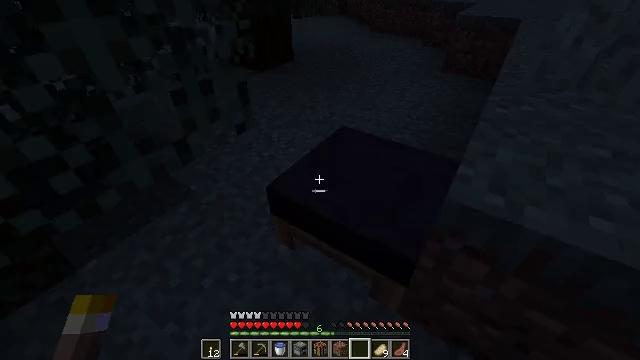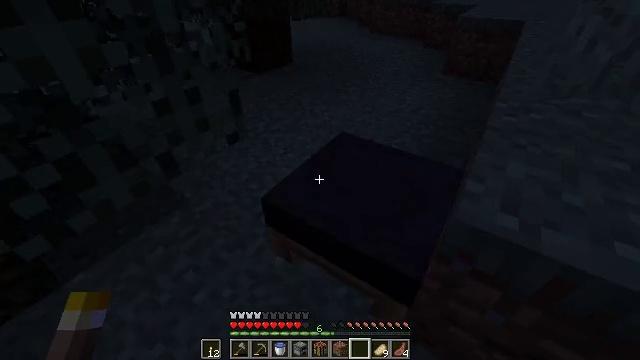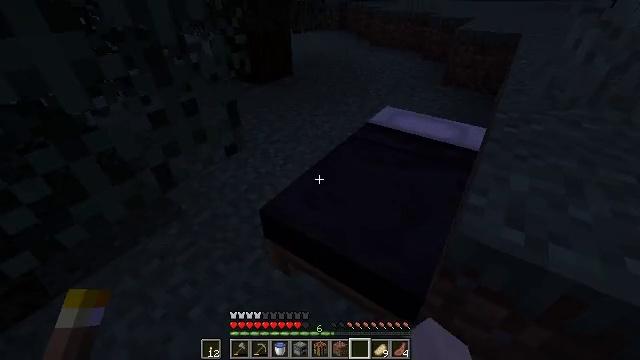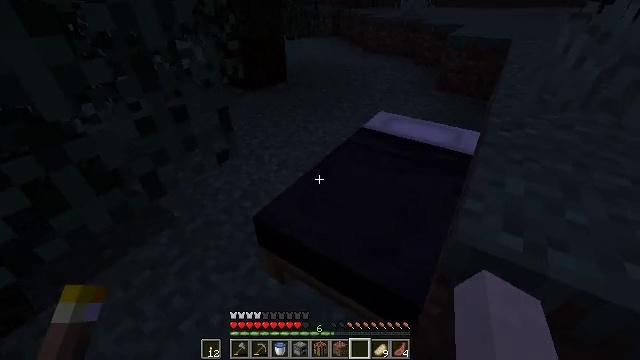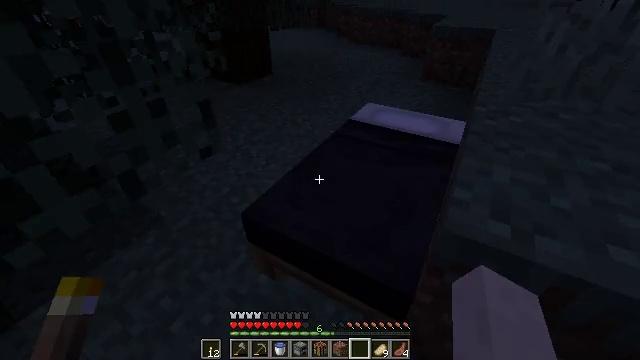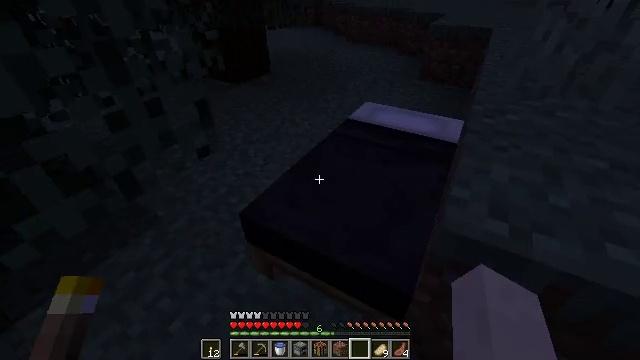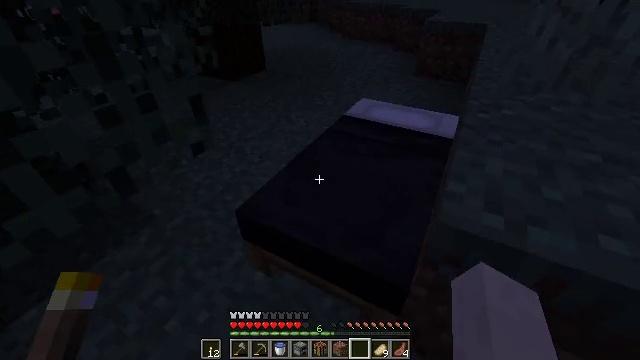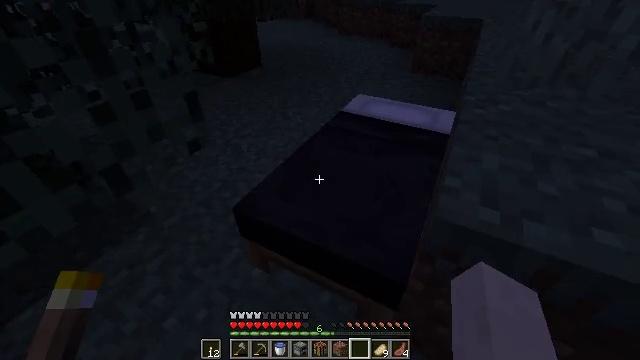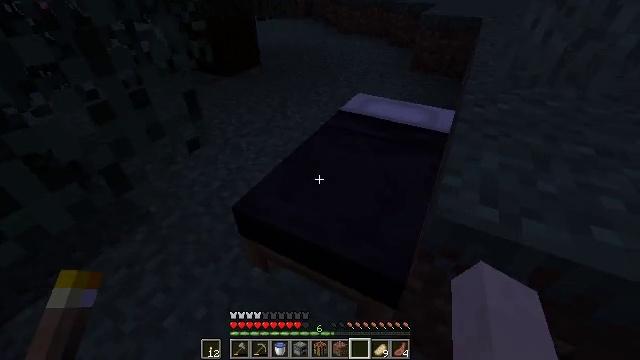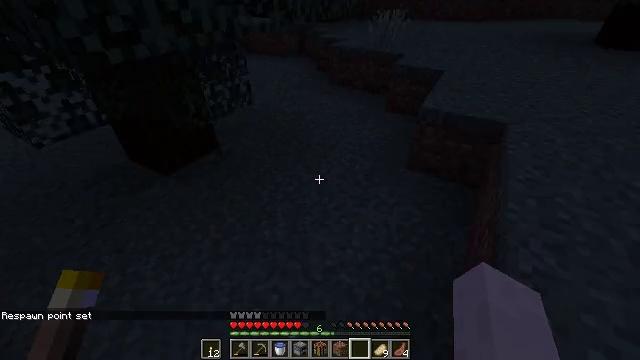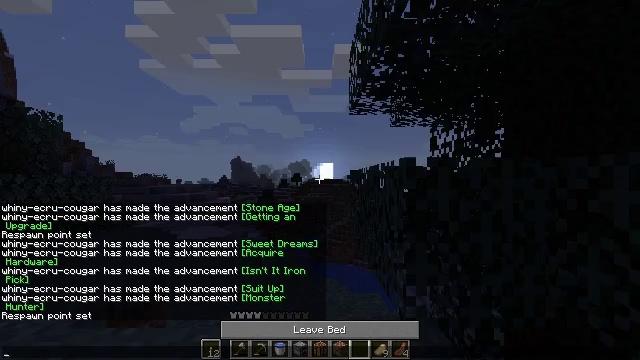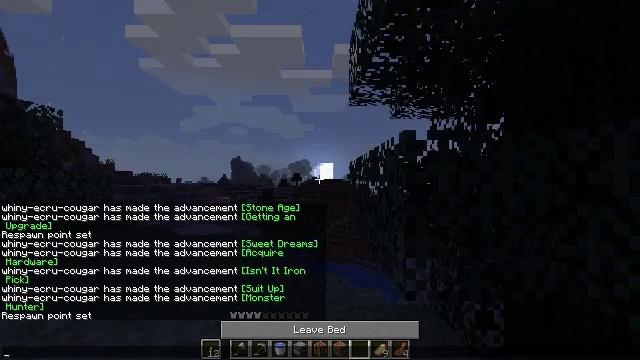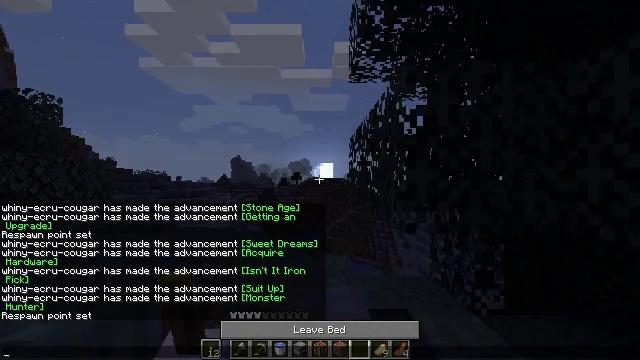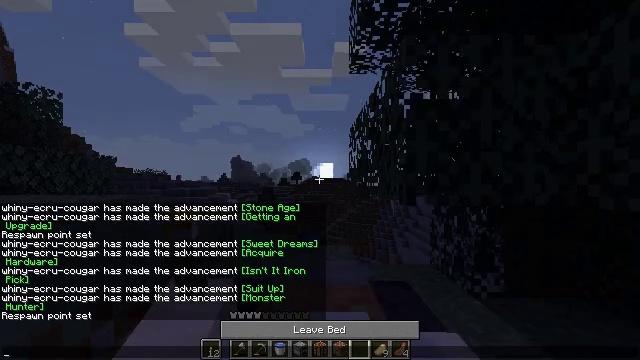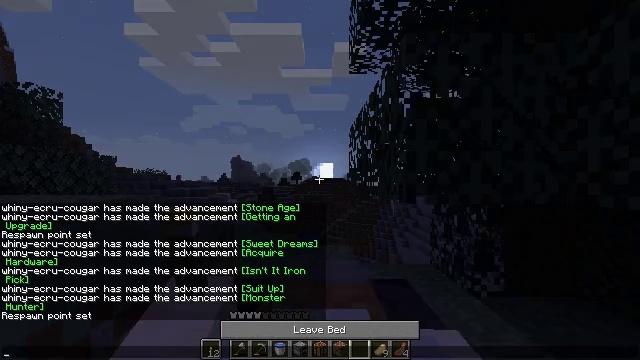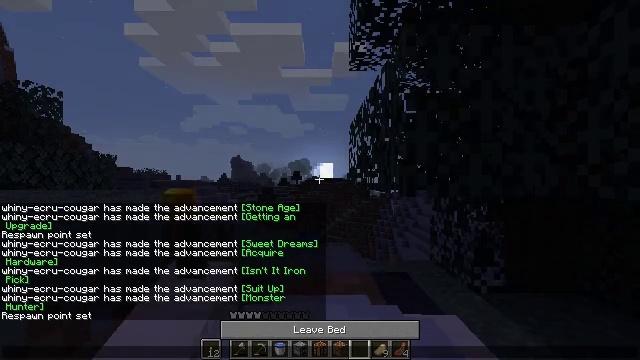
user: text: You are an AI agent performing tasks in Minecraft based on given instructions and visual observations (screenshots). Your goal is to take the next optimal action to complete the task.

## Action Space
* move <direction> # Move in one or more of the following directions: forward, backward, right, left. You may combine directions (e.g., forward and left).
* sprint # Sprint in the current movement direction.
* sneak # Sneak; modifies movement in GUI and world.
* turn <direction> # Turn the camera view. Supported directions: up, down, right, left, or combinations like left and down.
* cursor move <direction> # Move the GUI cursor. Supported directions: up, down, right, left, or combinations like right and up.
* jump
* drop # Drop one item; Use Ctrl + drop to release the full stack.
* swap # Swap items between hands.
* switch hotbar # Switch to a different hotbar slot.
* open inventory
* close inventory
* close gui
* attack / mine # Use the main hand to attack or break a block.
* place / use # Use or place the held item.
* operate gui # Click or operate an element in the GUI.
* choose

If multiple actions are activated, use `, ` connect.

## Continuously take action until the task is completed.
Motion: motion action
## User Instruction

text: Mine the black bed to pick it up.
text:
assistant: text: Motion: no_op
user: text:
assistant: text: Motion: turn up
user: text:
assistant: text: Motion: turn right and up
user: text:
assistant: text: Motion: turn right and down, use / place
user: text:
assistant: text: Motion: use / place
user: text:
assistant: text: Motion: use / place
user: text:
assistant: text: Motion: no_op
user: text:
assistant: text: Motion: no_op
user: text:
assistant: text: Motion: no_op
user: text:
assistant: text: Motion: no_op
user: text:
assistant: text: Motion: open gui
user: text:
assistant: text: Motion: no_op
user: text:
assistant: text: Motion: no_op
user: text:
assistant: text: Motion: no_op
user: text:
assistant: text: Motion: no_op
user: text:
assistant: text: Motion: no_op
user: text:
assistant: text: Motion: no_op
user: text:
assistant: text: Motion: no_op
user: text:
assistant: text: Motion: no_op
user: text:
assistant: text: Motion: no_op
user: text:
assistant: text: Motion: no_op
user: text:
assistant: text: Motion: no_op
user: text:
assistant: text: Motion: no_op
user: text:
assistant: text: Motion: no_op
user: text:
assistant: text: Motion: no_op
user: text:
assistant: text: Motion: no_op
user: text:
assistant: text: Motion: no_op
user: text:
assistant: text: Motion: no_op
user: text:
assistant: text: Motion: no_op
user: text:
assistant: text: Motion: no_op